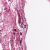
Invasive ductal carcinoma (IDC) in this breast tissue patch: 0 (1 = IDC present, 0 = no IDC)